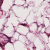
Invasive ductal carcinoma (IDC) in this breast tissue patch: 0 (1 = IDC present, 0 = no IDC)